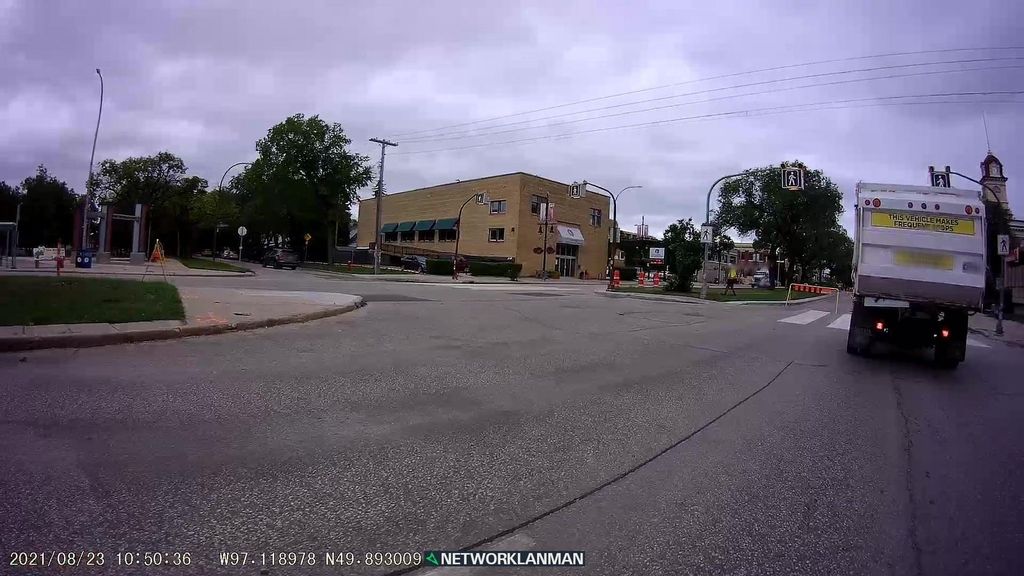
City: winnipeg